Question: I have an ajax call
'''
$(function () {
$.ajax({
url: '../../getdaily.php',
type:'POST',
dataType: '',
success: function(output_string){
console.log(output_string);
},
error: function (xhr, ajaxOptions, thrownError){
console.log(xhr.statusText);
console.log(thrownError);
}
});
});
'''
and the console.log will output...
'''
[{"name":"Test-Cases","y":118},{"name":"White-Box","y":43},{"name":"Priority","y":44}]
'''
I can easily paste this into my 'data :' for highcharts and get the piechart I am looking for like so
'''
...
series: [{
type: 'pie',
name: 'Browser share',
data: [{"name":"Test-Cases","y":118},{"name":"White-Box","y":43},{"name":"Priority","y":44}]
}]
...
'''

My question is how do I get the 'output_string' into the Highcharts 'data : <here>'. I have tried various ways of passing in as a variable and starting to spin out on this, not sure why.
The actual code I am using for highcharts and passing into an id...
'''
$('#container').highcharts({
chart: {
plotBackgroundColor: null,
plotBorderWidth: null,
plotShadow: false
},
title: {
text: 'Browser market shares at a specific website, 2014'
},
tooltip: {
pointFormat: '{series.name}: <b>{point.percentage:.1f}%</b>'
},
plotOptions: {
pie: {
allowPointSelect: true,
cursor: 'pointer',
dataLabels: {
enabled: true,
format: '<b>{point.name}</b>: {point.percentage:.1f} %',
style: {
color: (Highcharts.theme && Highcharts.theme.contrastTextColor) || 'black'
}
}
}
},
series: [{
type: 'pie',
name: 'Browser share',
data: [{"name":"Test-Cases","y":118},{"name":"White-Box","y":43},{"name":"Priority","y":44}]
}]
});
'''
And to cover the php file, here is a partial of the end
'''
...
$mysqli->real_query("SELECT priority FROM daily");
$rows2 = array();
$numb2 = 0;
$res2 = $mysqli->use_result();
$rows2['name'] = 'Priority';
while($r2 = $res2->fetch_assoc()) {
$numb2+= $r2['priority'];
$rows2['y'] = $numb2;
}
$result = array();
array_push($result,$rows);
array_push($result,$rows1);
array_push($result,$rows2);
echo json_encode($result);
'''
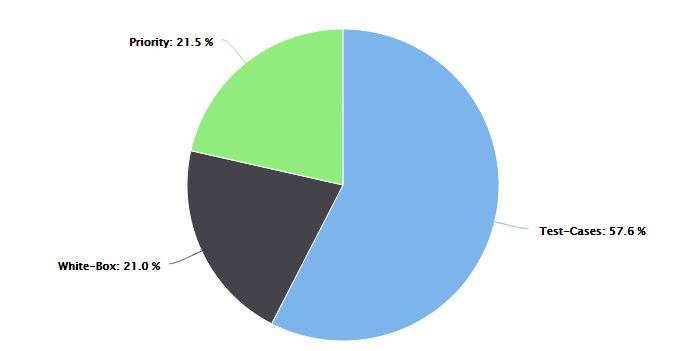
Answer: Just wrap your 'highcharts' in a function, pass the ajax response as the function's argument and load the data (in argument) to your 'high charts', as:
'''
function my_chart(response) {
$('#container').highcharts({
...
...
series: [{
type: 'pie',
name: 'Browser share',
data: response
}]
});
}
'''
and call your function in ajax response, as:
'''
$(function () {
$.ajax({
url: '../../getdaily.php',
type:'POST',
dataType: '',
success: function(output_string){
//call my_chart function
var parsed_response = jQuery.parseJSON(output_string);
my_chart(parsed_response);
},
error: function (xhr, ajaxOptions, thrownError){
console.log(xhr.statusText);
console.log(thrownError);
}
});
});
'''